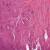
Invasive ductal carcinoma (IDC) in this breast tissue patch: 0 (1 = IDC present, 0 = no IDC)